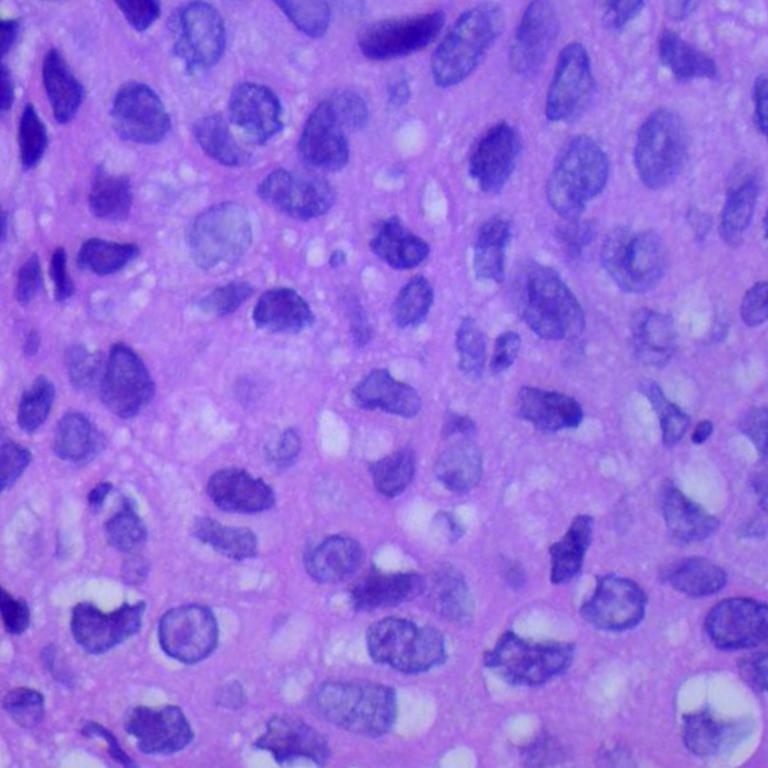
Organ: lung
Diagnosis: squamous carcinomas